Question: We have a very strange error that we can't seem to solve. We have this code snippet on our .aspx page:
'''
<asp:PlaceHolder ID="screenEnclosureCP" runat="server" Visible="false">
<asp:DropDownList ID="ddlScreenEnclosure" runat="server">
<asp:ListItem Selected="True" Value="0">$0 (No Screen Endorsement)</asp:ListItem>
<asp:ListItem Value="5,000">$5,000</asp:ListItem>
<asp:ListItem Value="10,000">$10,000</asp:ListItem>
<asp:ListItem Value="15,000">$15,000</asp:ListItem>
<asp:ListItem Value="20,000">$20,000</asp:ListItem>
<asp:ListItem Value="25,000">$25,000</asp:ListItem>
<asp:ListItem Value="30,000">$30,000</asp:ListItem>
<asp:ListItem Value="35,000">$35,000</asp:ListItem>
<asp:ListItem Value="40,000">$40,000</asp:ListItem>
<asp:ListItem Value="45,000">$45,000</asp:ListItem>
<asp:ListItem Value="50,000">$50,000</asp:ListItem>
</asp:DropDownList>
</asp:PlaceHolder>
'''
That default value of "$0 (No Screen Endorsement)" displays as such:

This error persists even if we use all HTML codes ('&#36;#48;'), a null character in between, etc. This errors occurs anywhere that "$0" appears.
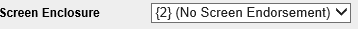
Answer: This is the effect of some other code, either in the CodeBehind or in javascript, and not in any of the info provided in the question. Try doing a Find on '{2}' or '$0' and you should be able to find your culprit.